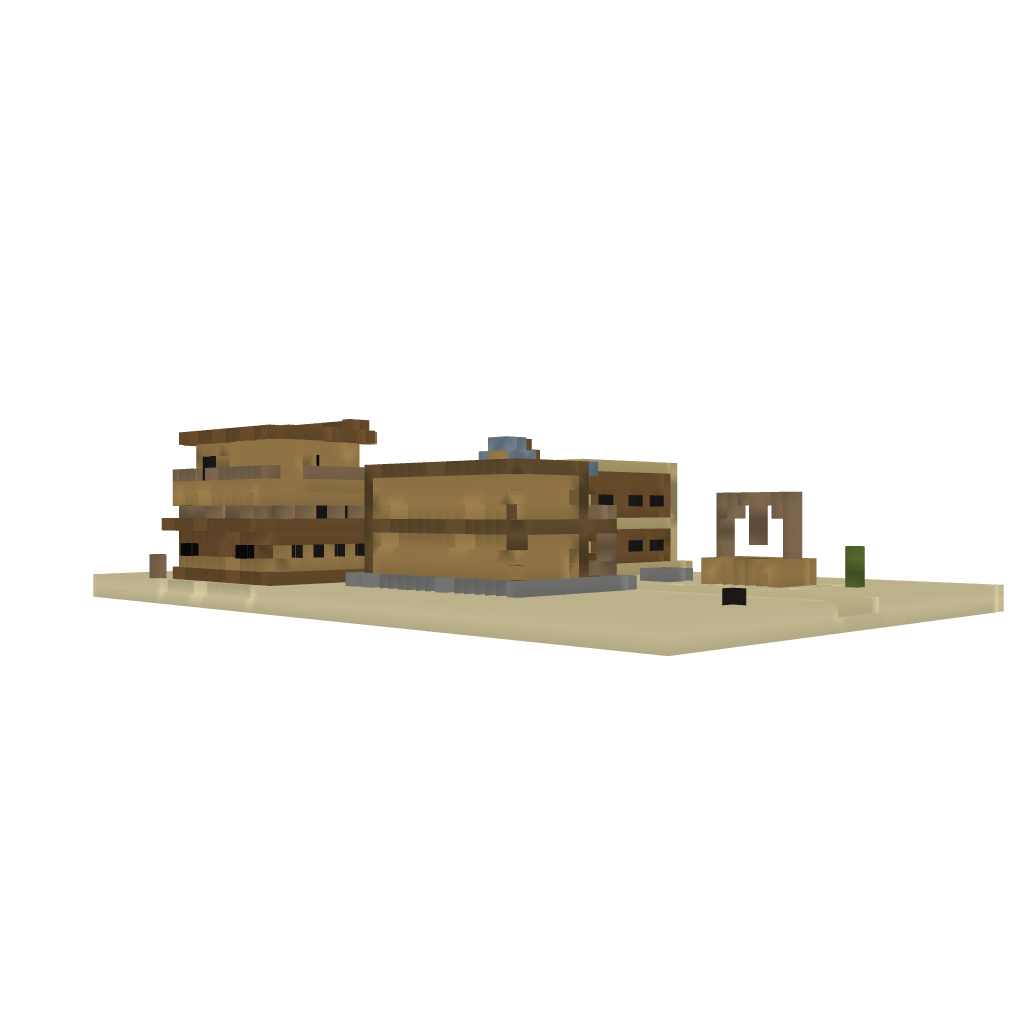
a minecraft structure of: Far west Town